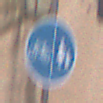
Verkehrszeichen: GetrennterRadUndGehwegRadwegLinks
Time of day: Midday
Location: Outdoor (Urban)
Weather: Overcast
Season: NotSpecified
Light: Natural